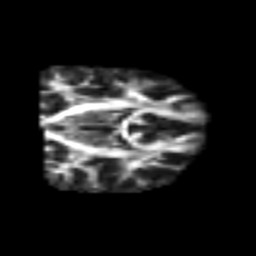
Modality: FA
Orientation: coronal
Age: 25
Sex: male
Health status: healthy